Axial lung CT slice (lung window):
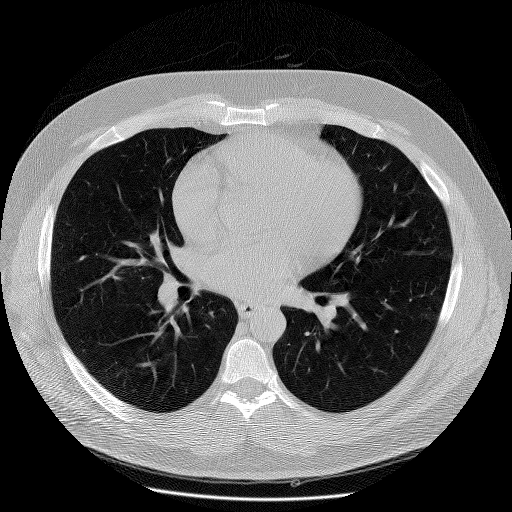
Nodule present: no